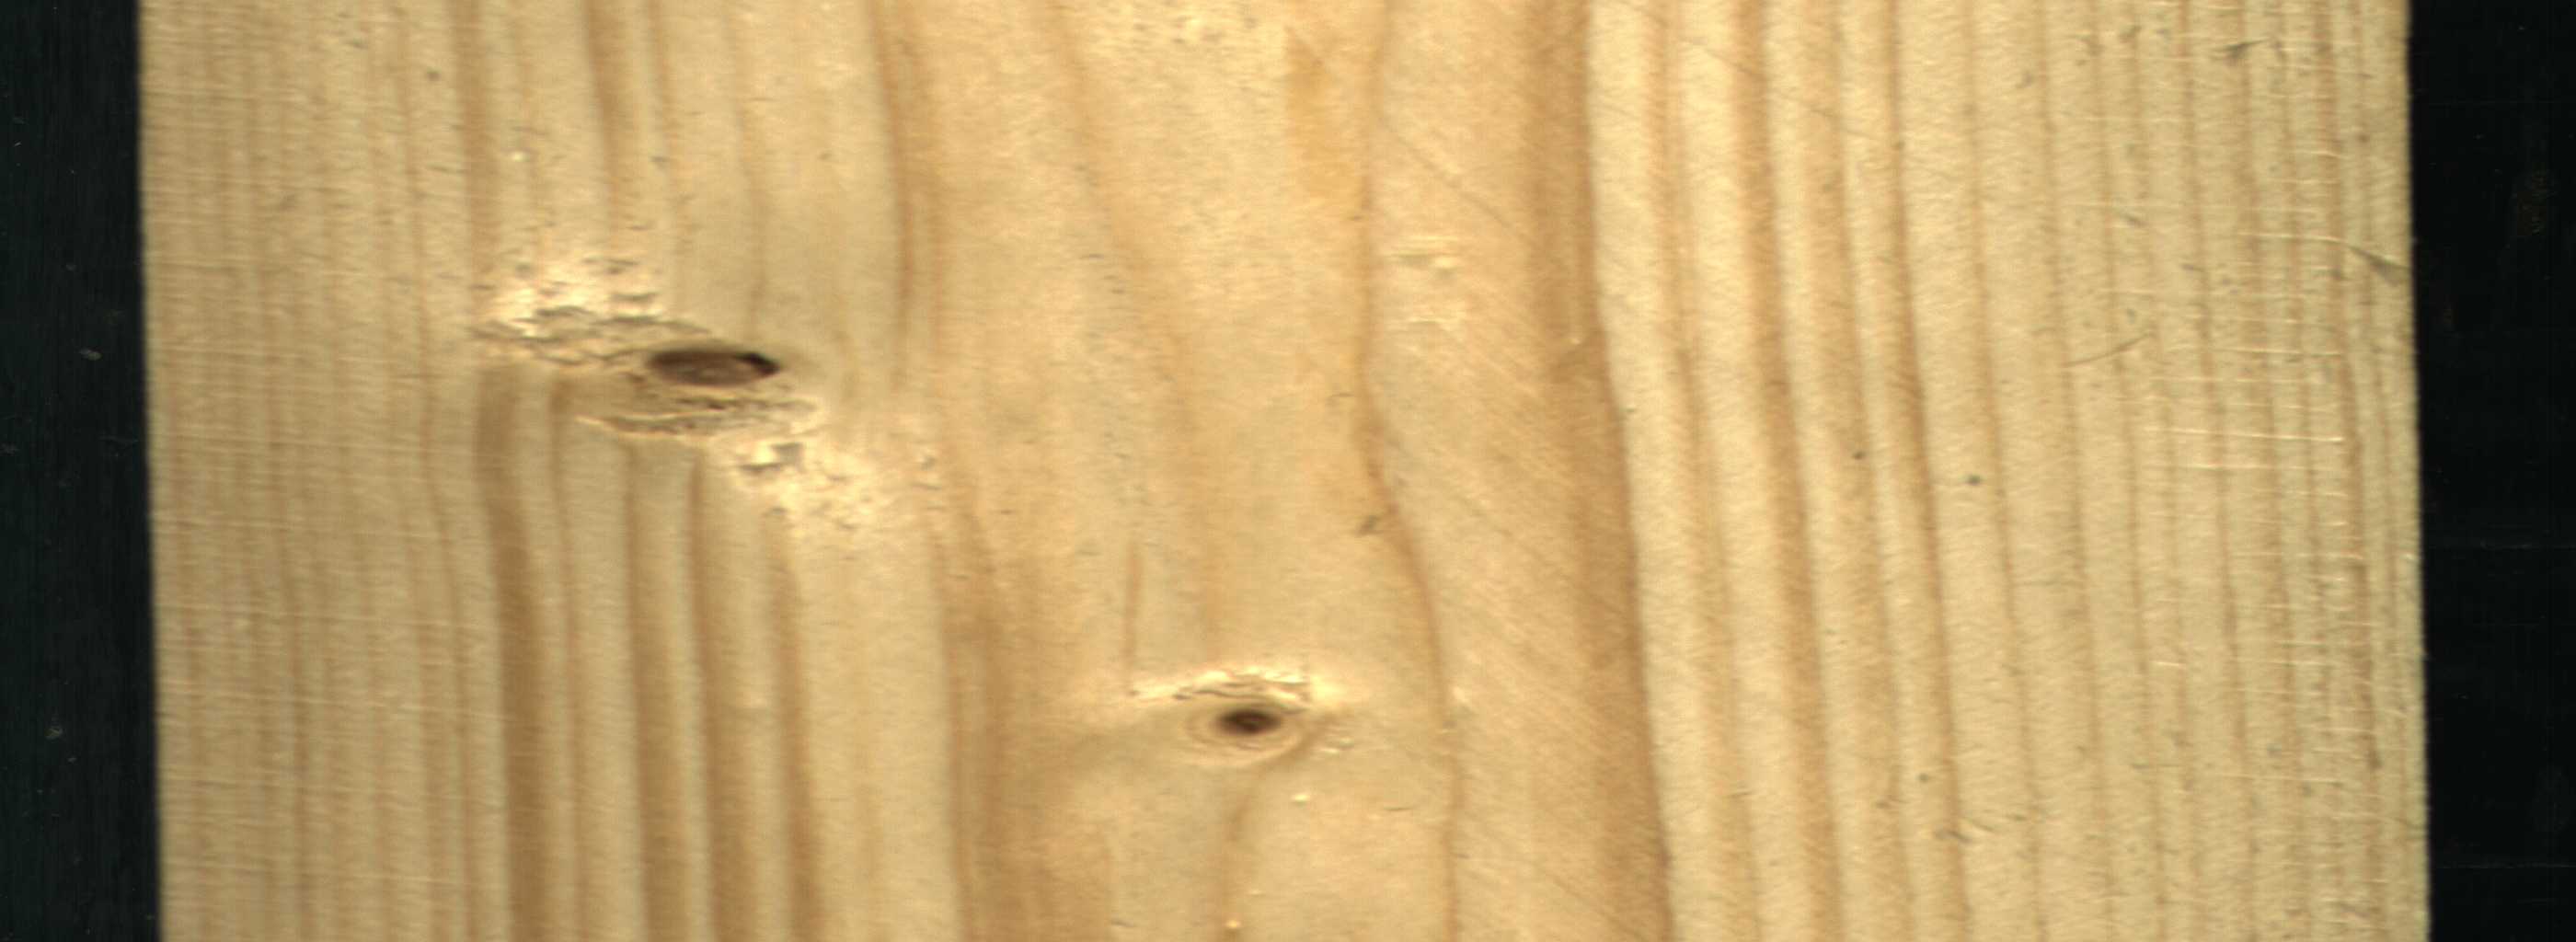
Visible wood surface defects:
Live_Knot
Live_Knot